Question: I did create a 'doubleYScale' plot:
'''
obj1 <- xyplot(Produktion ~ Year, datac1mw, type = "l",col="black")
obj2 <- xyplot(Summa.skulder ~ Year, datac1mw, type = "p",col="black")
hm=doubleYScale(obj1, obj2, add.ylab2 = TRUE,text = c("Produktion", "Summa.skulder"),
par.settings = simpleTheme(col = c('blue','black'), lty = 2:3))
'''
The result I get is:

What I really want is a plot where the 'legend' shows not 2 lines (as now a blue and a red line) but that Produktion (left y-axis) is dotted and Summa.Skulder (right y-axis) is a line, in the legend.
Any suggestions?
Best Regards
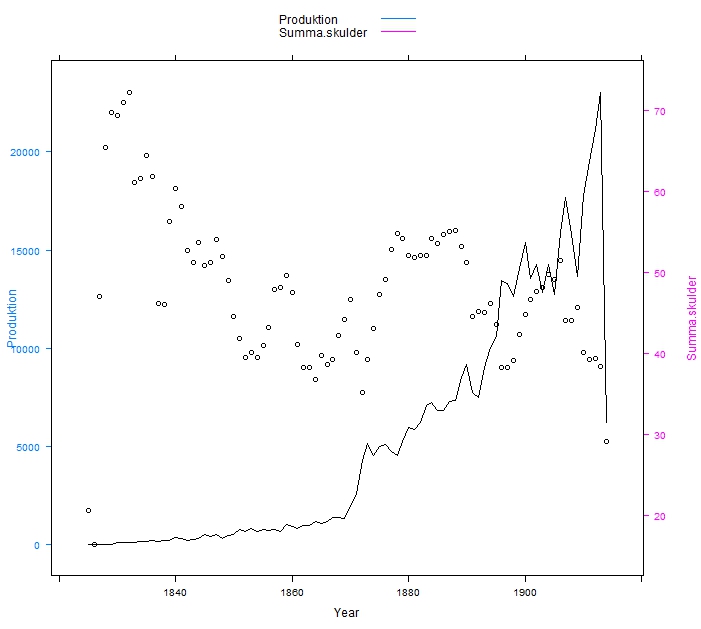
Answer: This works fine for me:
'''
library(lattice)
library(latticeExtra)
x <-1:10 # make data as I do not have yours
y <-1:10
z <-10:1
obj1 <- xyplot(y ~ x, type = "l",col="black")
obj2 <- xyplot(z ~ x, type = "p",col="black")
doubleYScale(obj1, obj2, add.ylab2 = TRUE)
update(doubleYScale(obj1, obj2, text = c("obj1", "obj2")),
par.settings = simpleTheme(col = c("black","black"), lty = 1:2))
'''

This works for getting points and lines in the legend as your new comment says:
'''
obj1 <- xyplot(y ~ x, type = "l",col="black",key = simpleKey(col=c('black'),
text=c("Produktion"),points=FALSE, lines=TRUE))
obj2 <- xyplot(z ~ x, type = "p",col="black",key = simpleKey(col=c('black'),
text=c("Summa.skulder"),lines=FALSE,points= TRUE))
doubleYScale(obj1, obj2, add.ylab2 = TRUE,par.settings = simpleTheme(col =
c("black","black")))
'''